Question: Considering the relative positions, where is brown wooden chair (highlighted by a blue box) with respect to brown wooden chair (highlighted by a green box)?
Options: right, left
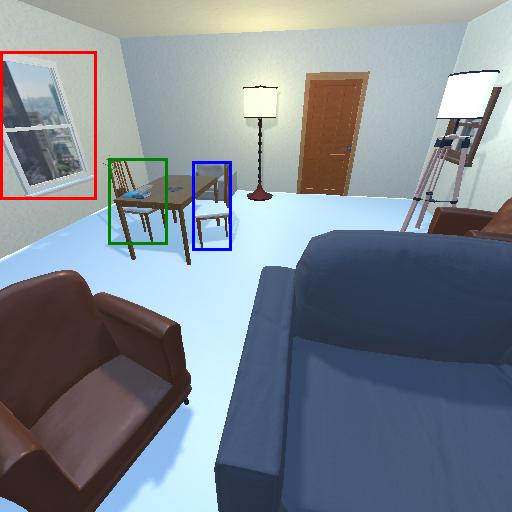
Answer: right